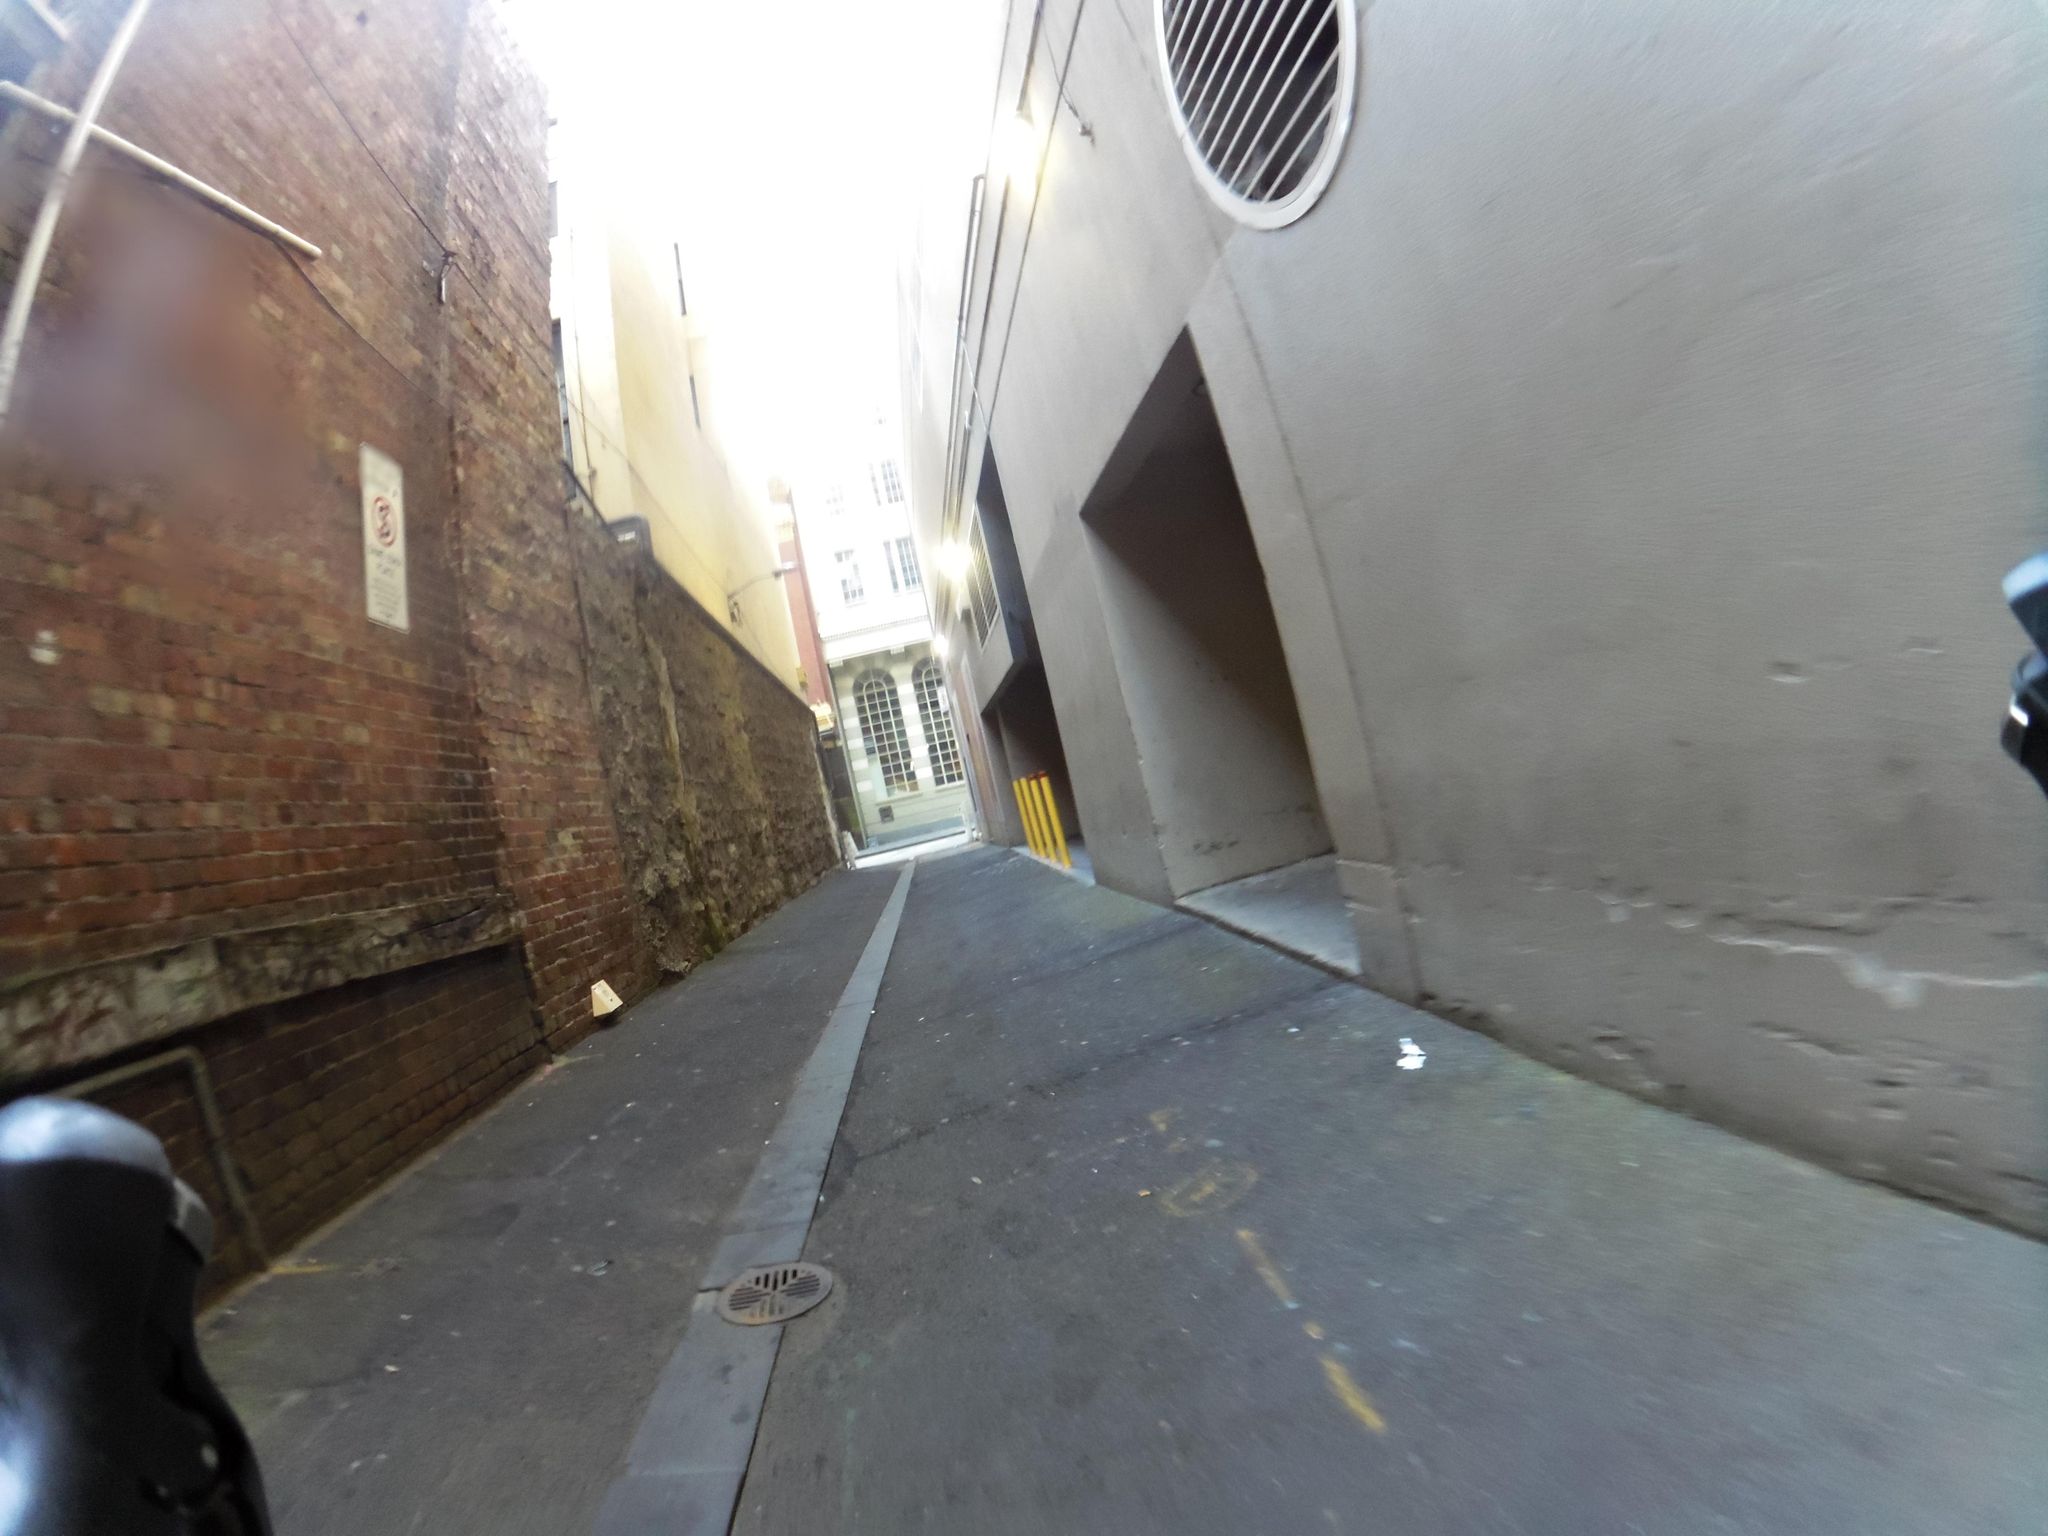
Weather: snowy
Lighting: day
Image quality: slightly poor
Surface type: walking surface
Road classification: corridor, pedestrian
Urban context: urban centre
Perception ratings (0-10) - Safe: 5.07, Lively: 0.53, Beautiful: 1.9, Boring: 6.31, Depressing: 4.57, Wealthy: 3.21